Question: While attempting to build or open a project in Visual Studio 2015 14.0.25431.01 Update 3 which I recently updated, I keep getting errors around nuget package management. Whenever I build the project the first time after opening VS, I get the error message below. I also get it when I try to open the nuget package manager dialog. Anyone else experience this?
'''
An exception was thrown while initializing part
"Nuget.PackageManagement.VisualStudio.VSolutionManager".
GetFullVsVersionString must be called on the UI thread.
'''

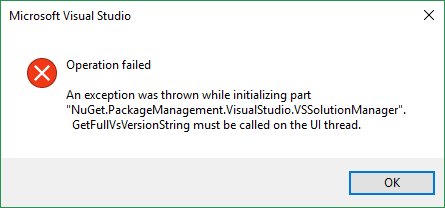
Answer: It appears reinstalling in the Extensions & Tools dialog may have fixed it.